Question: I am using 'nvd3.js' to create graph view in odoo 9 in that how can i give values to the tooltip from my xml file, it taking both x and y axis values but i have to give new values to the tooltip

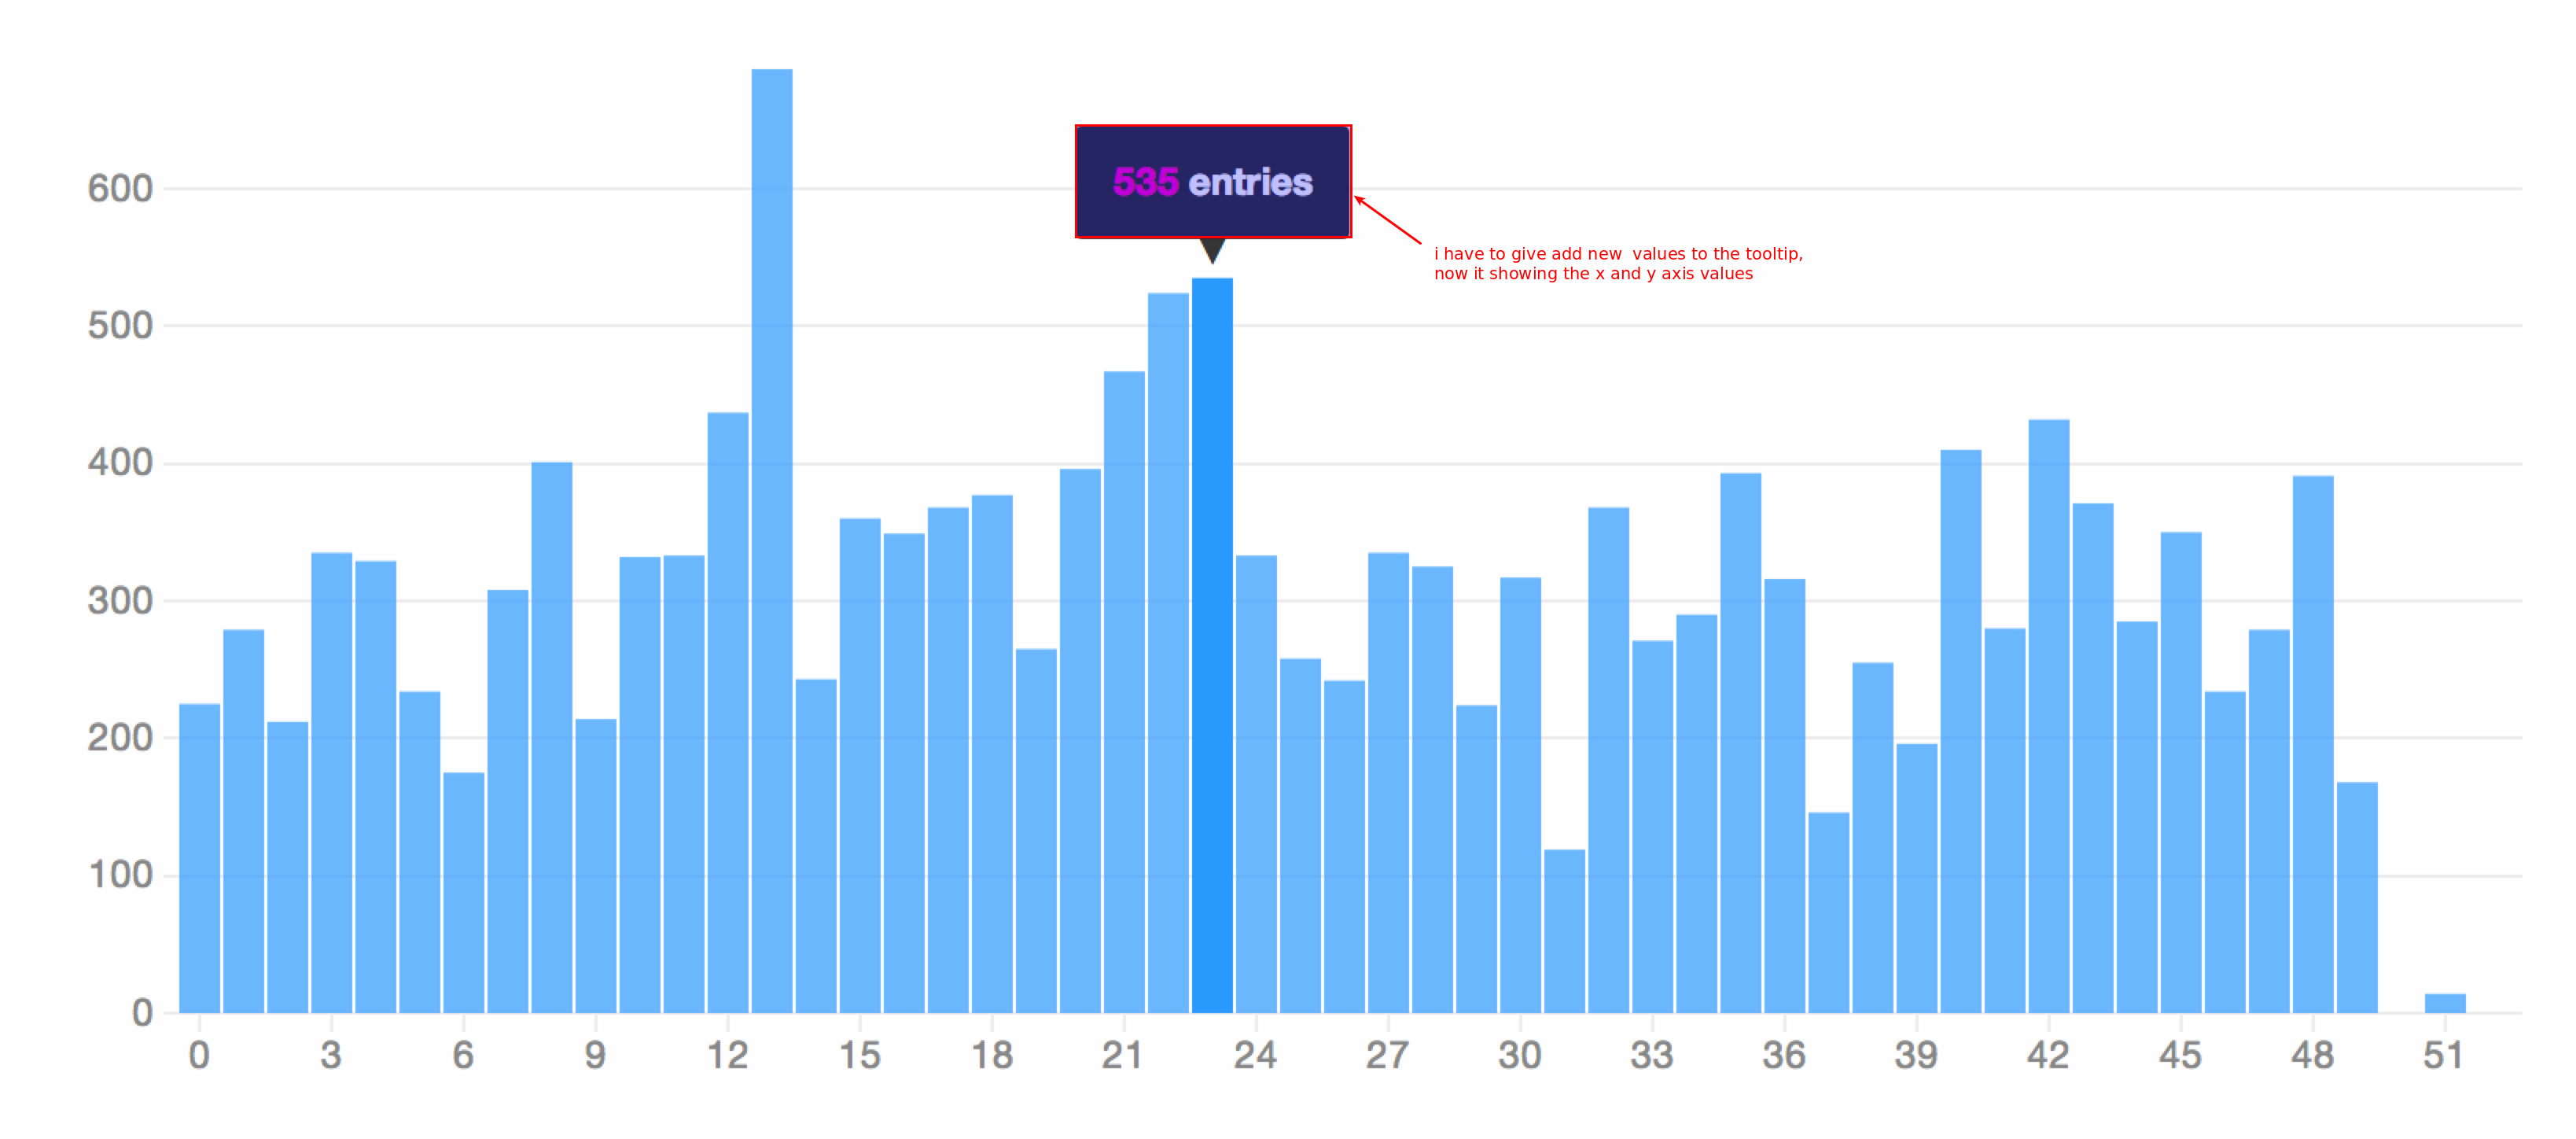
Answer: 1) Navigate to the file in the path
addons/web/static/lib/nvd3/nv.d3.js
2) Search the text in it 'nv.models.multiBarChart = function()'
3) 'tooltip = function(key, x, y, e, graph) { return '<h3>' + key + '</h3>' + '<p>' + y + ' on ' + x + '</p>' }'
The above code is responsible for displaying the tool tip
4) So add the frequency value like
'''
'tooltip = function(key, x, y, e, graph) {
return '<h3>' + 'hello world' + '</h3>' +
'<p>' + y + ' on ' + x + '</p>'
}'
'''
<URL>